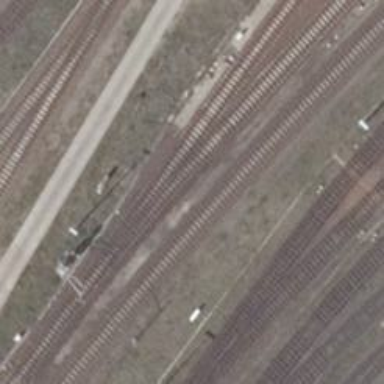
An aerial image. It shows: Railway track with contact lines for electrification.